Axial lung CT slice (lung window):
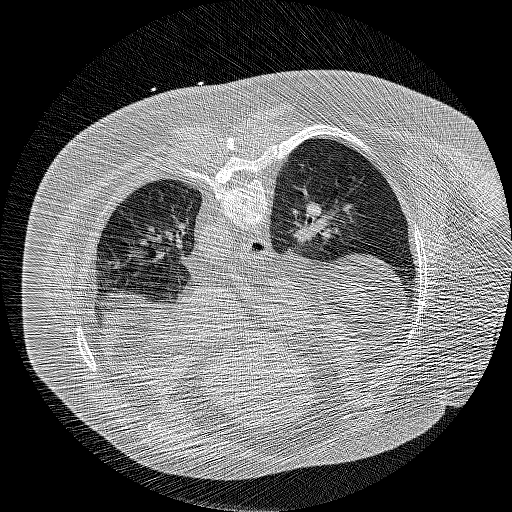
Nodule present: no